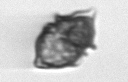
Label: Kryptoperidinium_triquetrum